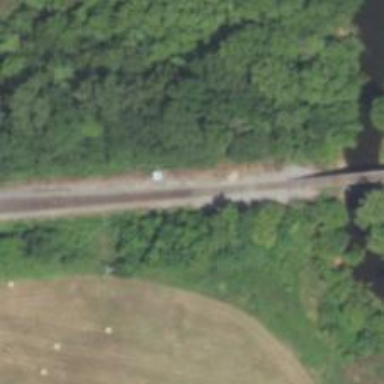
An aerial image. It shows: Railway track.